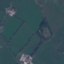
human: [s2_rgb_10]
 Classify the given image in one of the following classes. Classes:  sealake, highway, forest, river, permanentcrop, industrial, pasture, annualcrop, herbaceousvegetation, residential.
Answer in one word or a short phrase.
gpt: Pasture